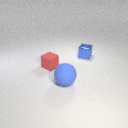
small blue metal cube to the right of small red rubber cube